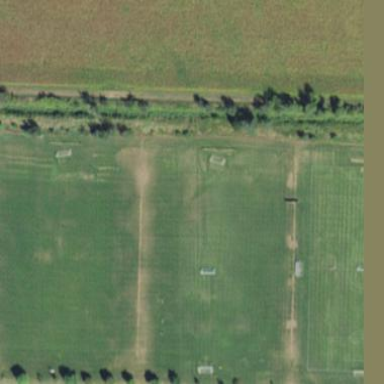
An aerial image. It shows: Soccer pitch for outdoor sports and leisure activities.